Aerial crown-view tile of a tropical tree (Barro Colorado Island, Panama), acquired 20250818:
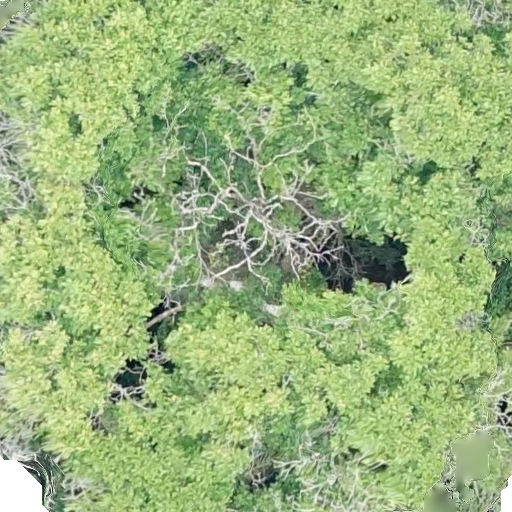
Species: Dipteryx oleifera
GBIF accepted scientific name: Dipteryx oleifera
Crown area: 542.581 m²